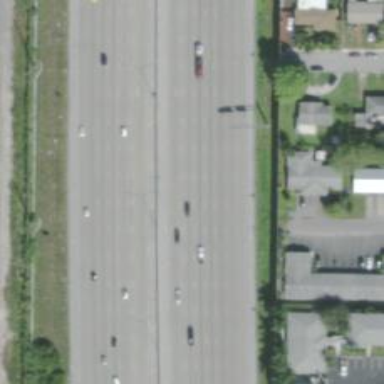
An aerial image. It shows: Asphalt surface.